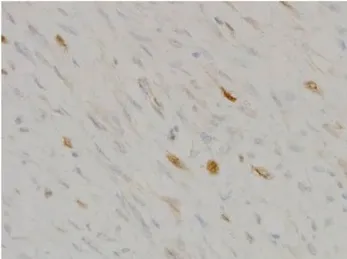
Original magnification x200) with. Focal nuclear beta-catenin positivity (original magnification x200).
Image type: pathology (immunostaining)